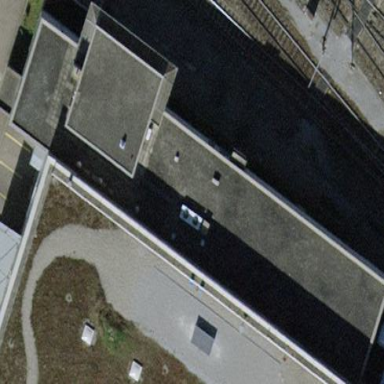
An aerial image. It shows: Service building.